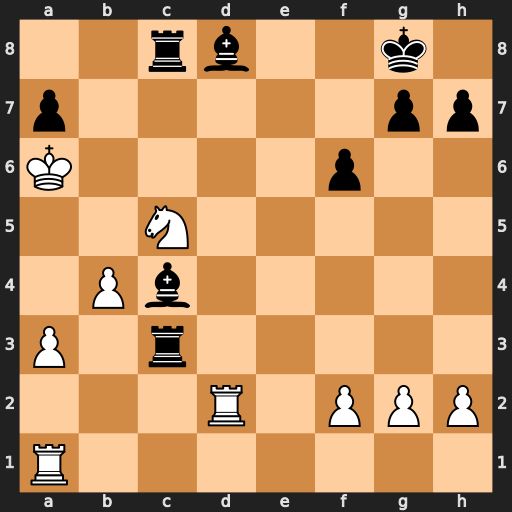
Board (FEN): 2rb2k1/p5pp/K4p2/2N5/1Pb5/P1r5/3R1PPP/R7
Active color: w
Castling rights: -
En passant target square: -
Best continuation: Kb7 Rc7+ Kb8 Re7 Rxd8+